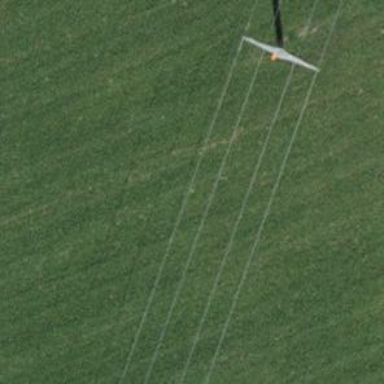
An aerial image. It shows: Pipeline marker.